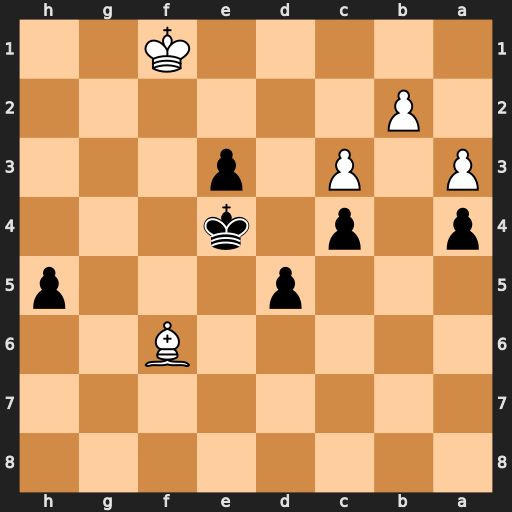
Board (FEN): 8/8/5B2/3p3p/p1p1k3/P1P1p3/1P6/5K2
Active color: b
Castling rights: -
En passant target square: -
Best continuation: Kd3 Ke1 Kc2 Ke2 Kxb2